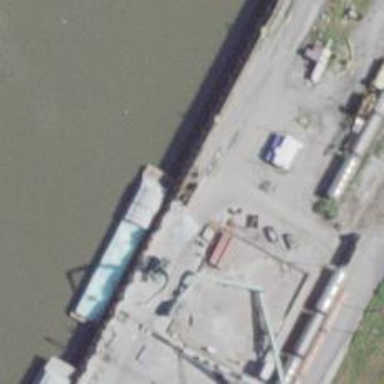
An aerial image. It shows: Dock by the waterway.